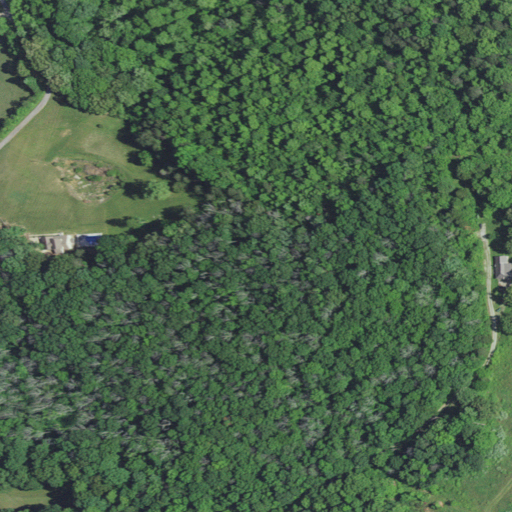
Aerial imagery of mountain in Kentucky named Smithern Knob containing deciduous forest, mixed forest, open development, pasture, and low intensity development